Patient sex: M
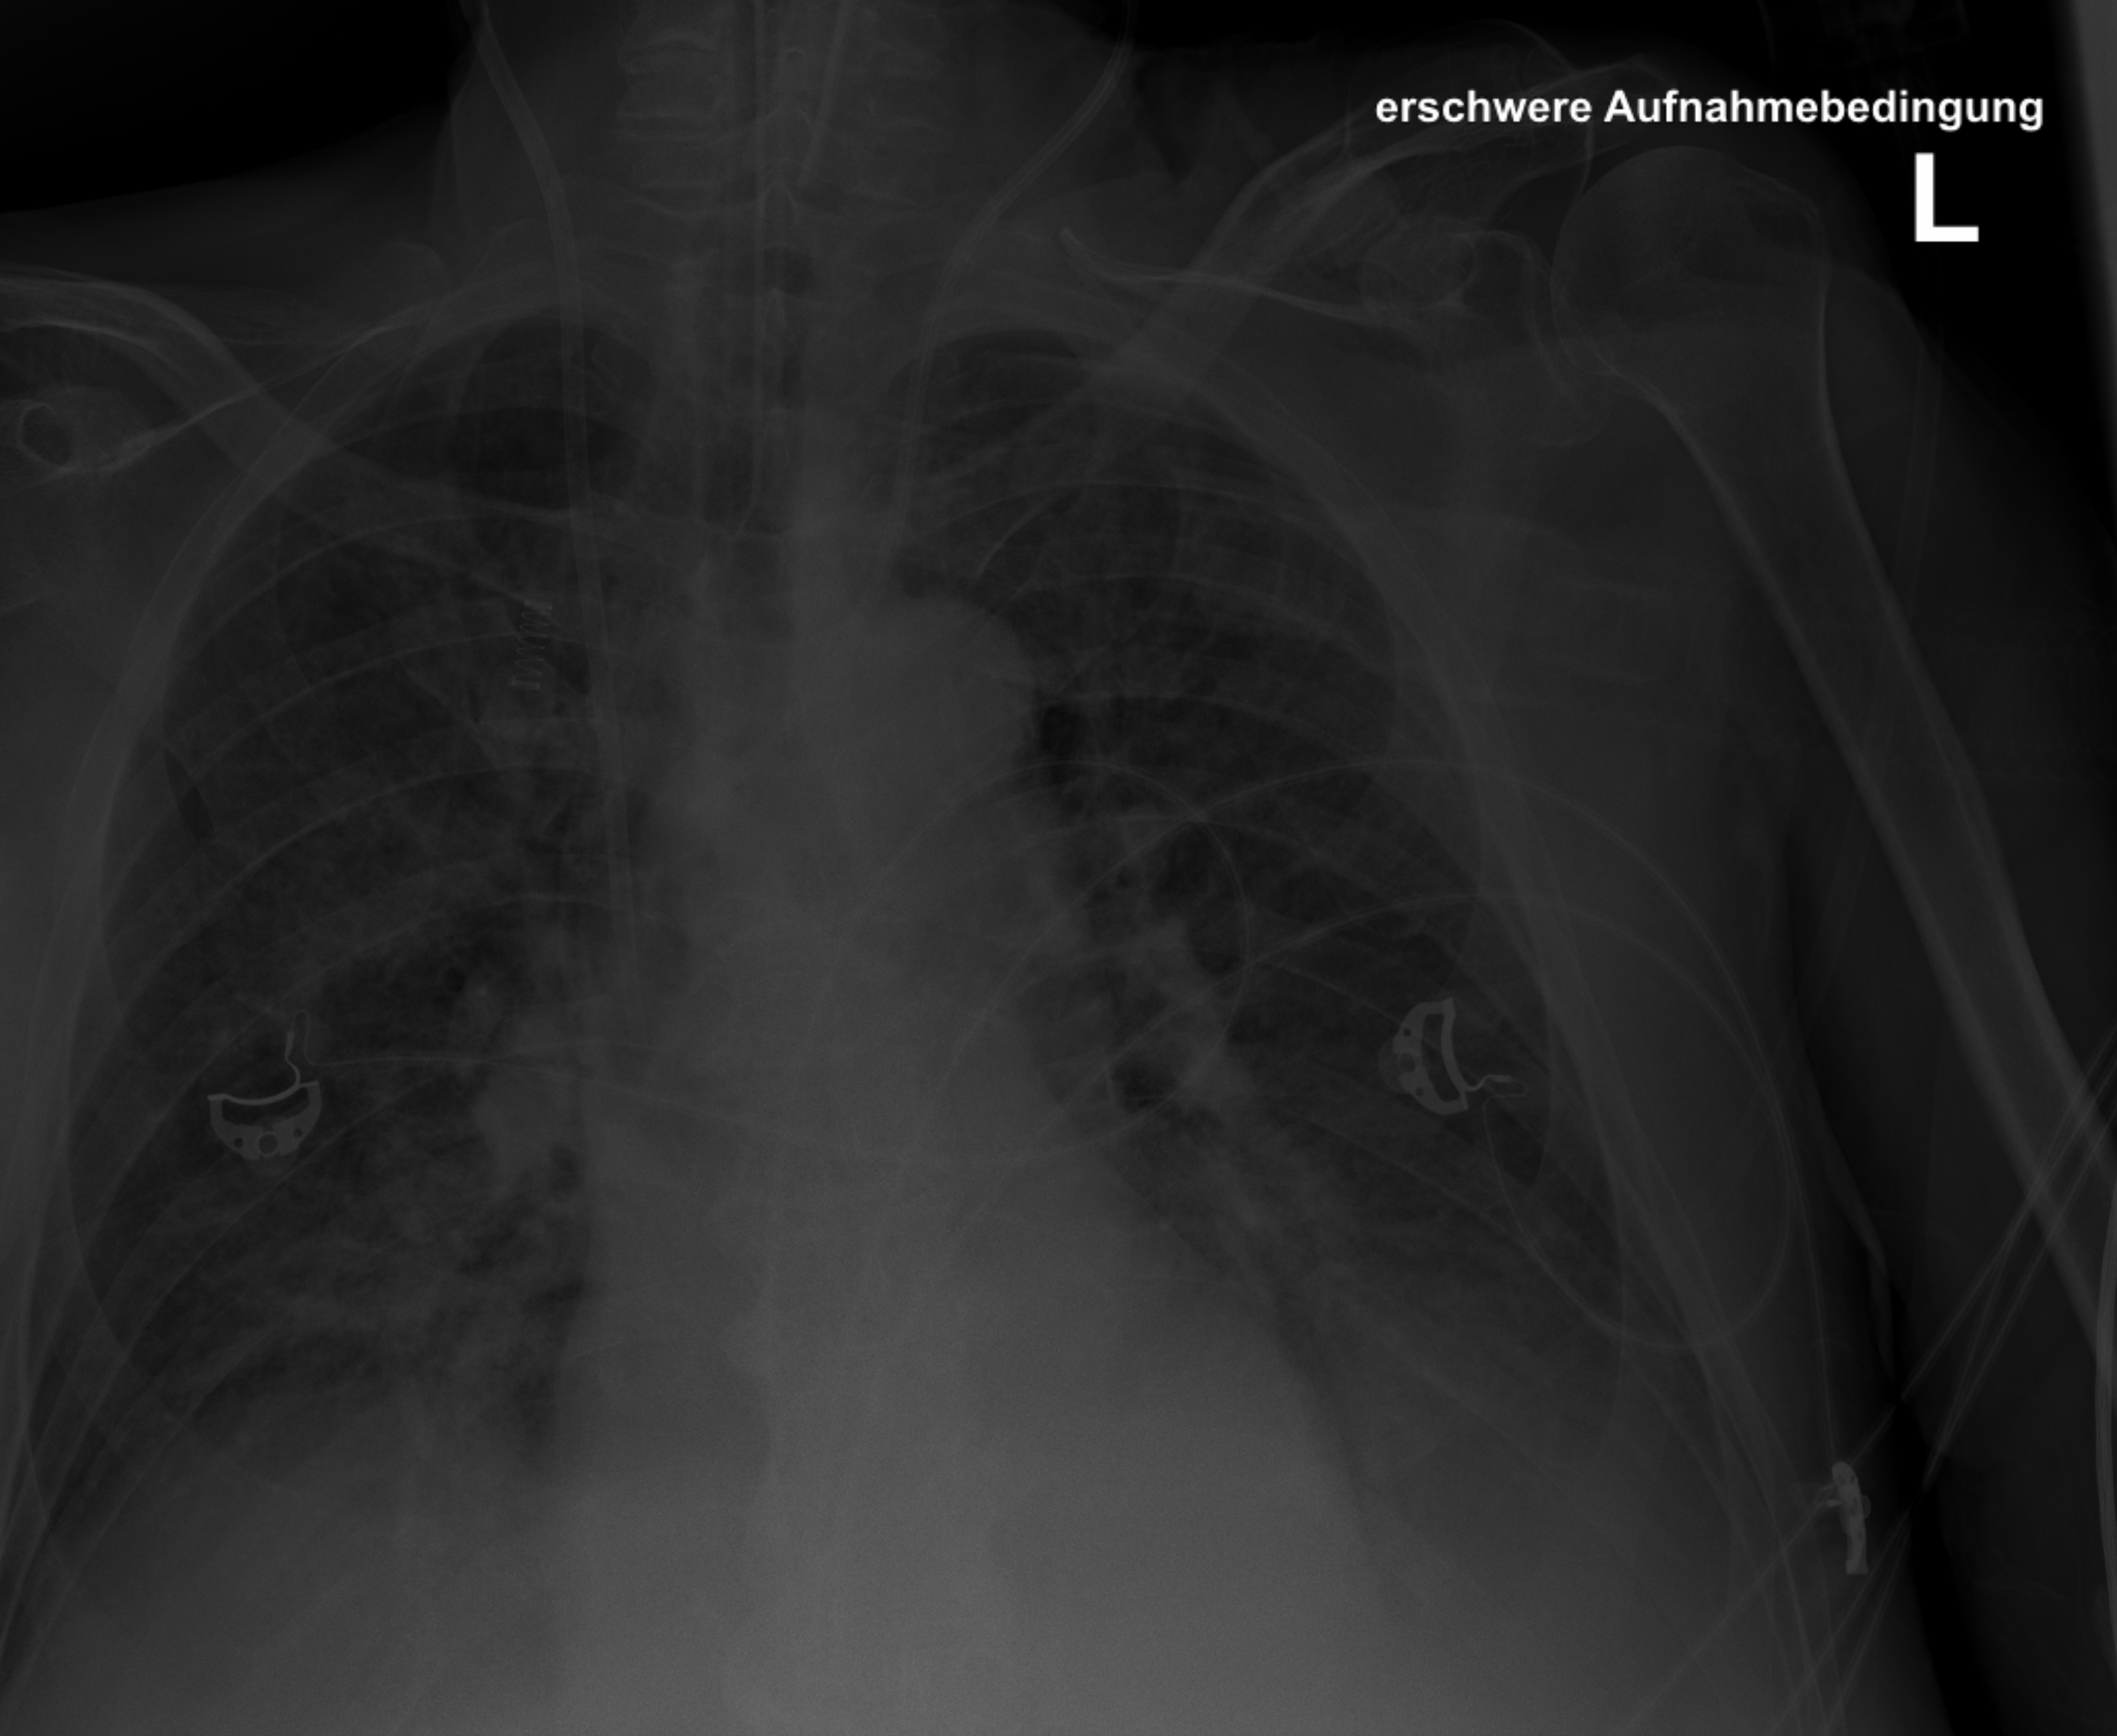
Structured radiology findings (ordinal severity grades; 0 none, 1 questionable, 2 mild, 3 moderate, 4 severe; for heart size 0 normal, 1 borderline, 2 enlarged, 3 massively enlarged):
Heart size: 0
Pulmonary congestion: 2
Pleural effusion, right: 2
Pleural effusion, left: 2
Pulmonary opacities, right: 2
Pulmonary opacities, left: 2
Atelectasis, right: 2
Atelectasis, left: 2